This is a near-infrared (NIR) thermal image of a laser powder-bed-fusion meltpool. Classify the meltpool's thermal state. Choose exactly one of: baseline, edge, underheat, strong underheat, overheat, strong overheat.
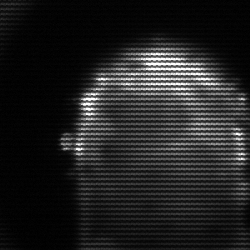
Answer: baseline